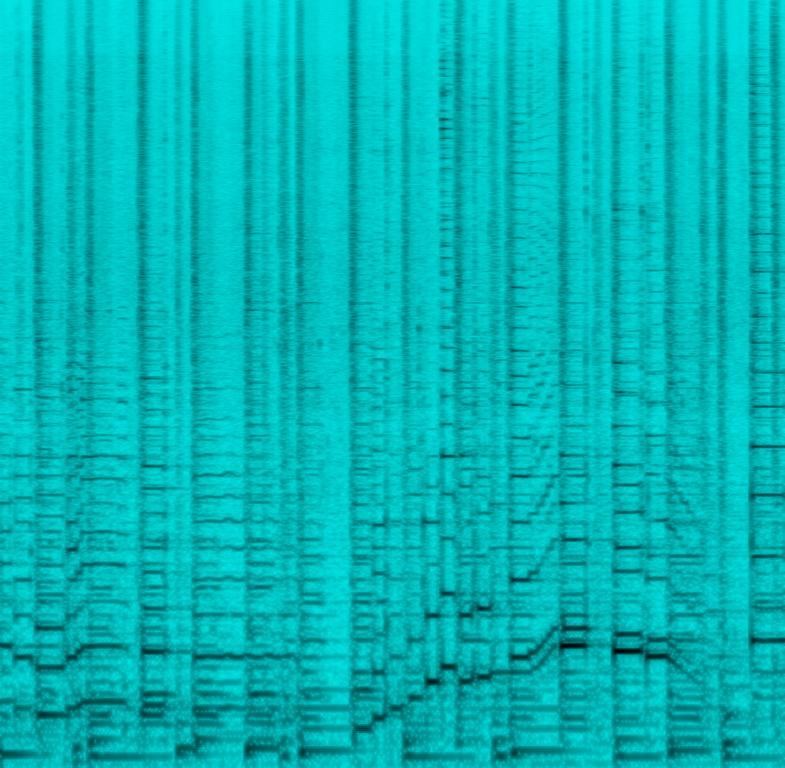
This jazz song features a guitar solo. This is accompanied by percussion playing a simple beat. An acoustic guitar strums chords on each count of the bar. The bass plays the root notes of the chords. There are no voices in this song. The song has a happy mood. This song can be played in a coffee shop.